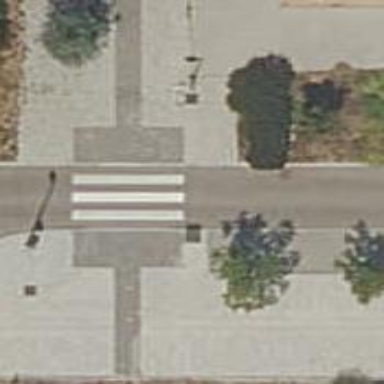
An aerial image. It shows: Uncontrolled crossing on the road.